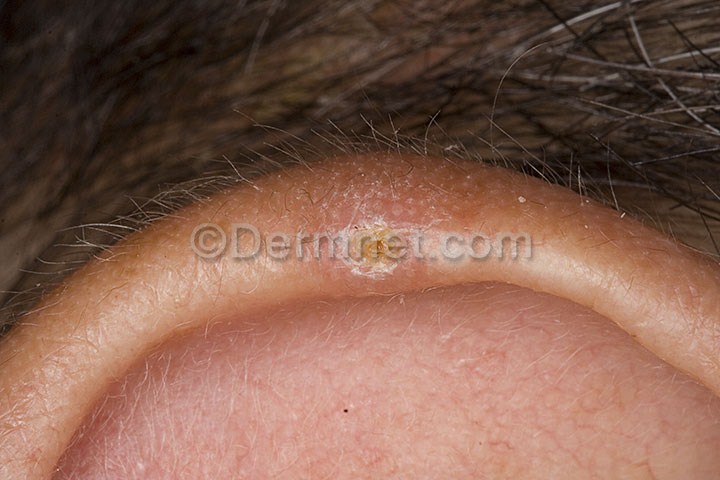
Disease: Seborrheic Keratoses and other Benign Tumors